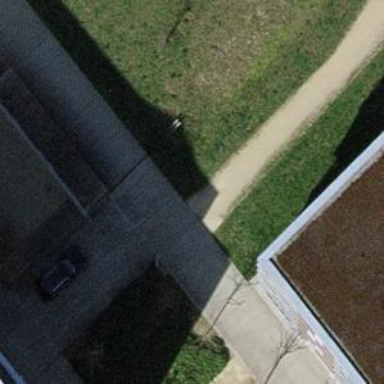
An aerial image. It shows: Pedestrian road.